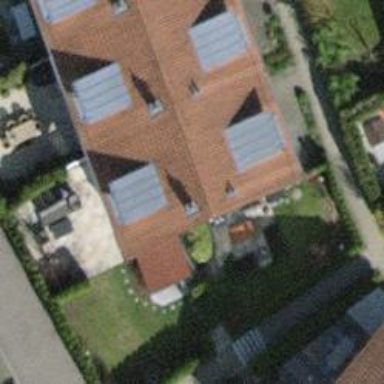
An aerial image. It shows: Simple house.